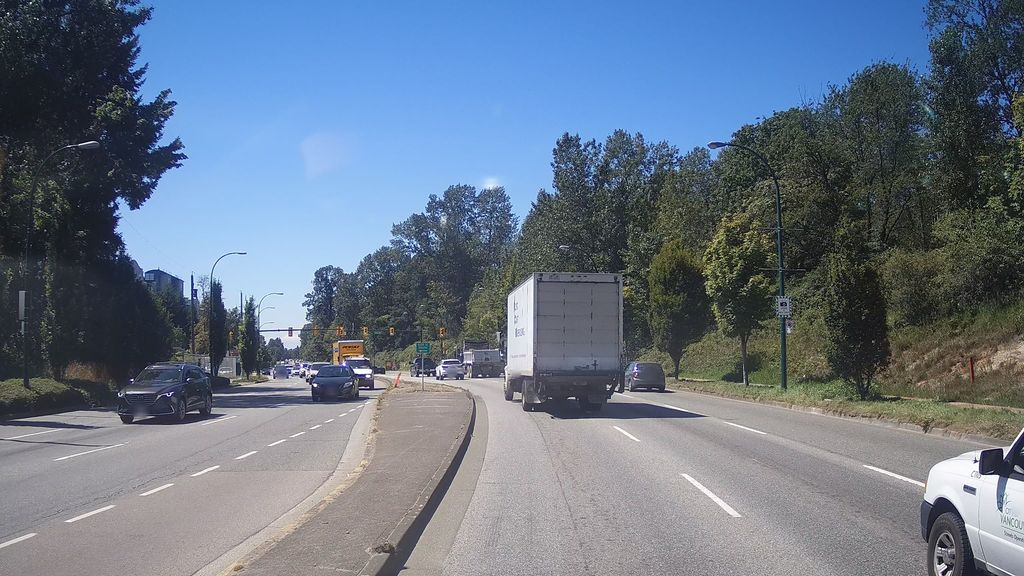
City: vancouver